Field crop: maize
Growth stage: 1
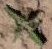
Species: atriplex